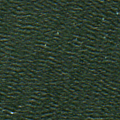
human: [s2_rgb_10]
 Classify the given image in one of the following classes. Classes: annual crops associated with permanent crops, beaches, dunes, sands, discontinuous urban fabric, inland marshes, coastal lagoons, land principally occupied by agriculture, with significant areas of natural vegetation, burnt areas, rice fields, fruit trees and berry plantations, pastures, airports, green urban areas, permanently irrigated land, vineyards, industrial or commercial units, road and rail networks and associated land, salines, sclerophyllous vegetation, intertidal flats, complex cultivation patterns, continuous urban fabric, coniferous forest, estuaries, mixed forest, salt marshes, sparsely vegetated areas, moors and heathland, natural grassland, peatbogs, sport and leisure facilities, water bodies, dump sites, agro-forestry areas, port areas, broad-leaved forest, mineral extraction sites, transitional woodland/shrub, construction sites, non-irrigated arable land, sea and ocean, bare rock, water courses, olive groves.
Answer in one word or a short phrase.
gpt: sea and ocean